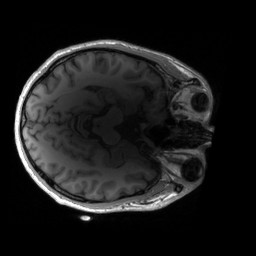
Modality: T1w
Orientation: axial
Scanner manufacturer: siemens
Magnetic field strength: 3 T
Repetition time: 2.3 s
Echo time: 0.00287 s